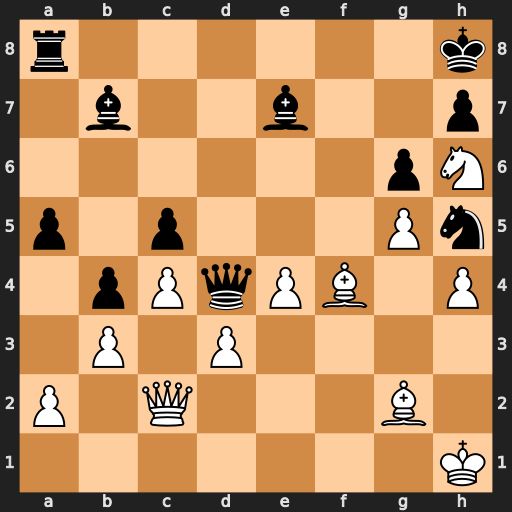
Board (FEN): r6k/1b2b2p/6pN/p1p3Pn/1pPqPB1P/1P1P4/P1Q3B1/7K
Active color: w
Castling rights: -
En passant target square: -
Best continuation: Be5+ Qxe5 Nf7+ Kg8 Nxe5